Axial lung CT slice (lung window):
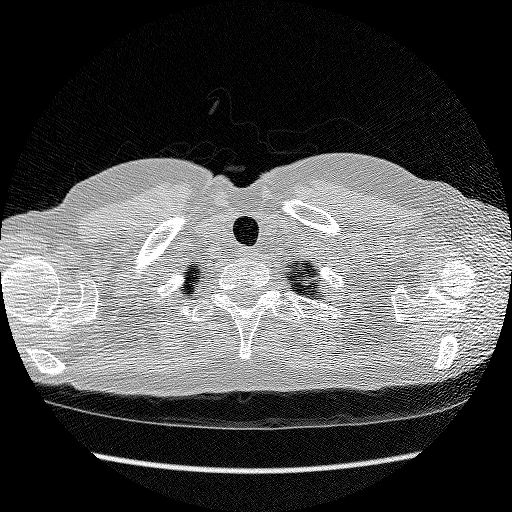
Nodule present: no